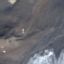
Land use / land cover: HerbaceousVegetation